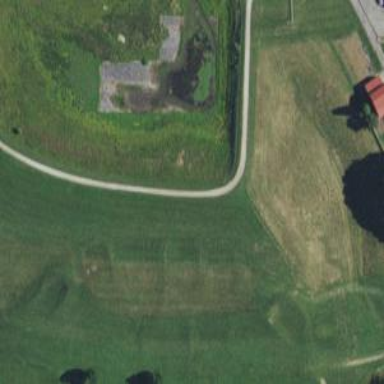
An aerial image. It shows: Path for golf carts.